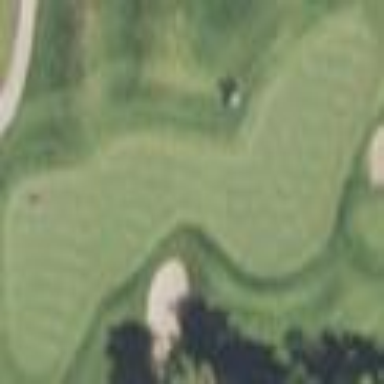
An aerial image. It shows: Green golf area with grass land use.